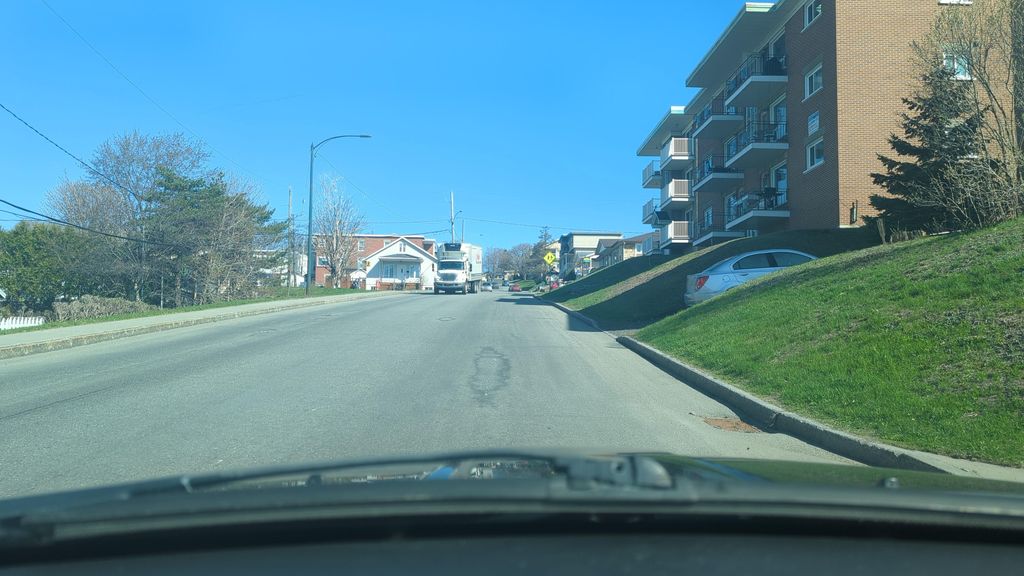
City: quebec_city